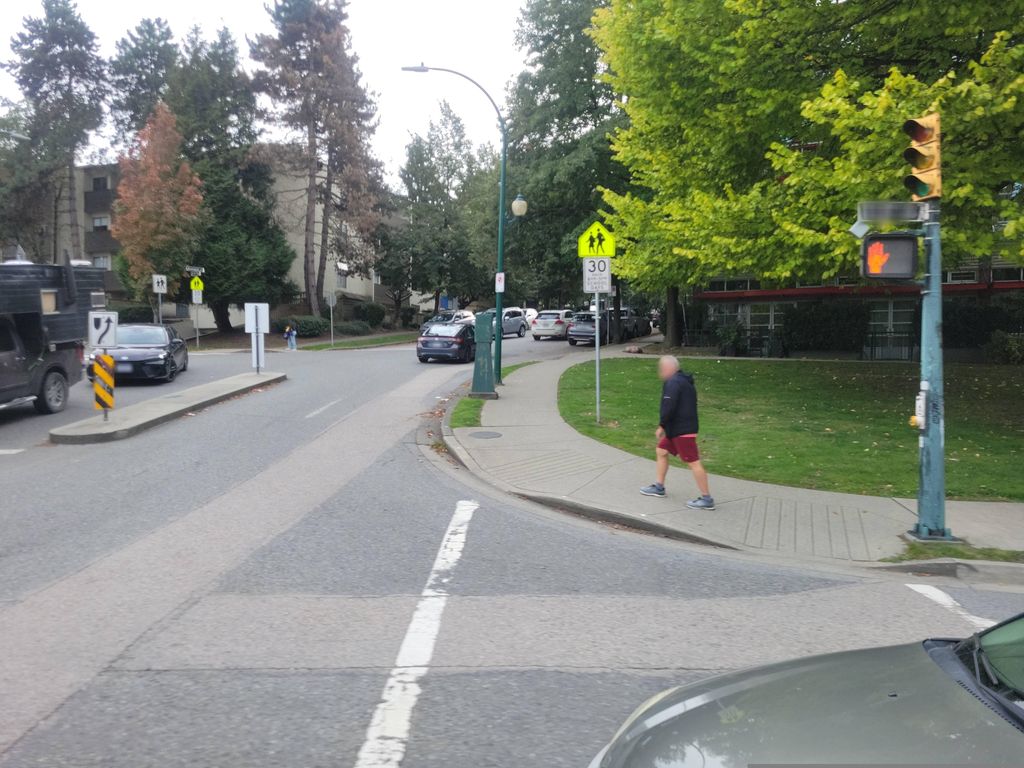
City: vancouver